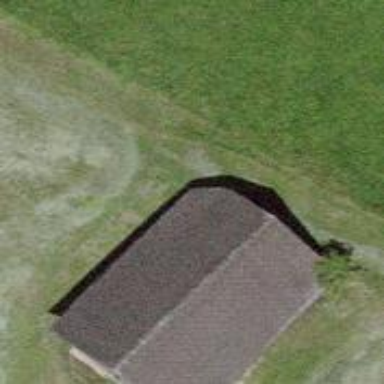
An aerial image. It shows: Barn.